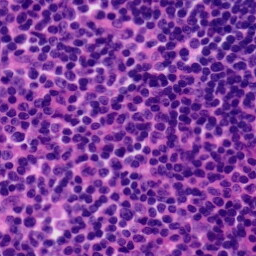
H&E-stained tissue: Tonsil